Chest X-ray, AP view. Patient: 48 years old, sex M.
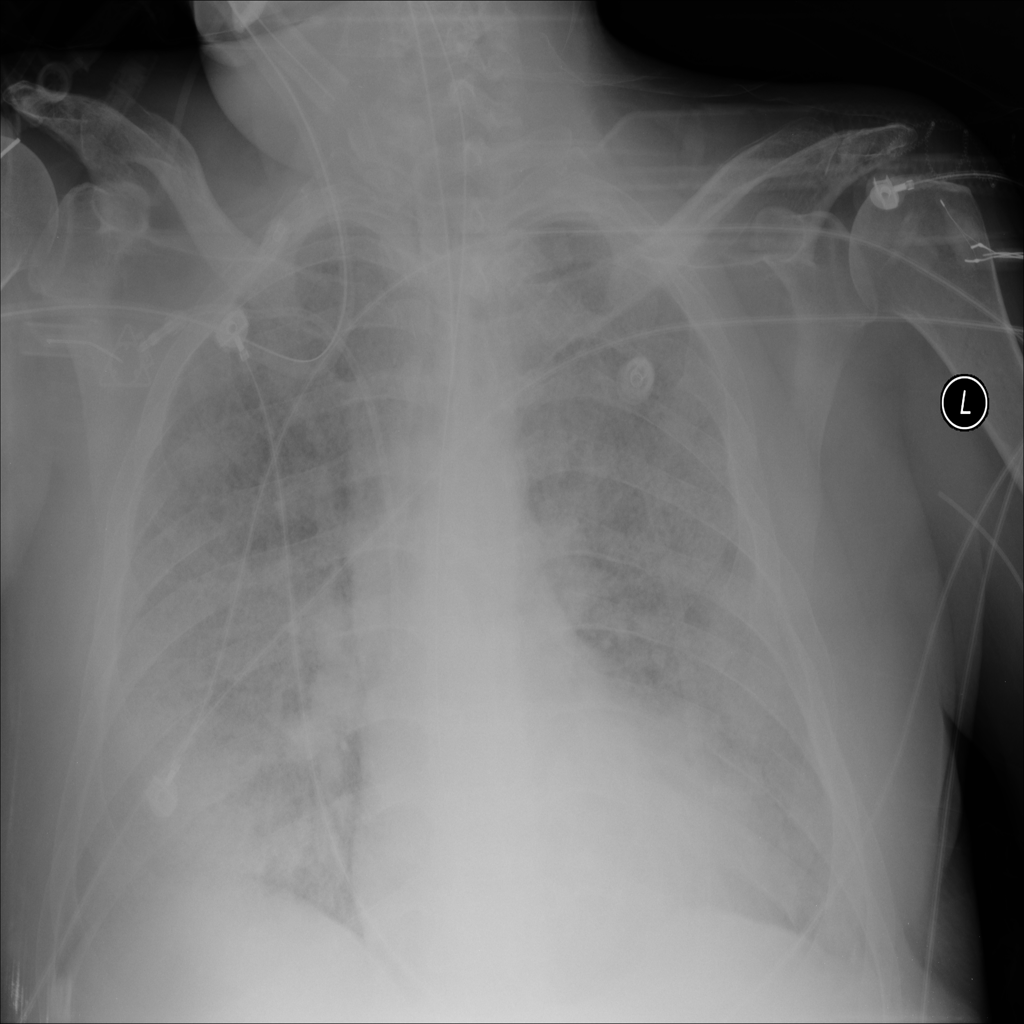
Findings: No Finding